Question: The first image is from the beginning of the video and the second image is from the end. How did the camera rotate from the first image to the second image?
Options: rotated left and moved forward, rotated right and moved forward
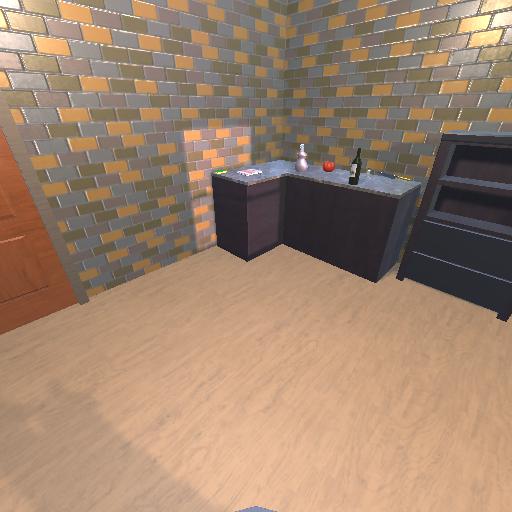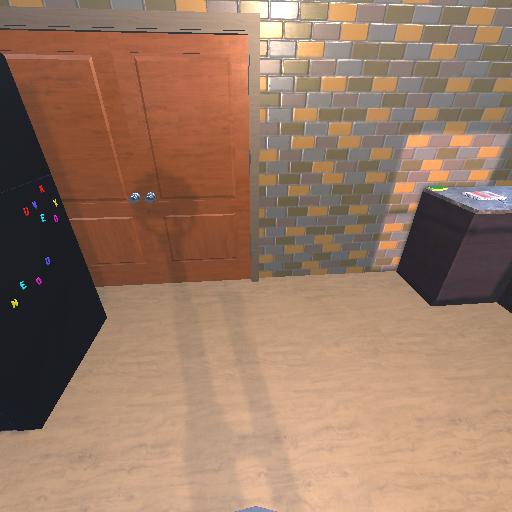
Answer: rotated left and moved forward